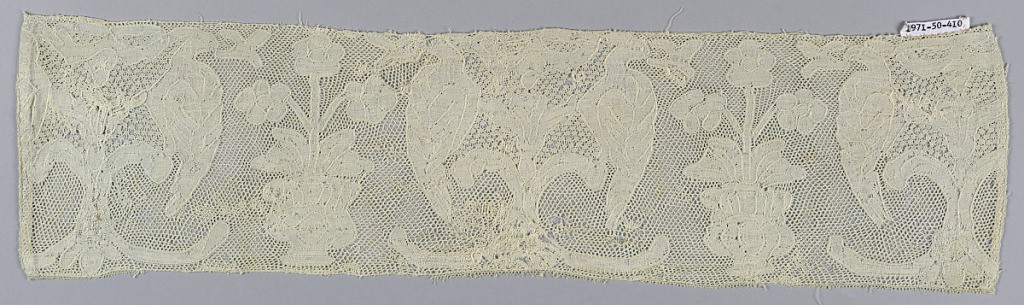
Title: Fragment
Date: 18th century
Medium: linen Technique: bobbin lace, Mechlin style with Point de Paris ground
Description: Birds on a symetrical tree.